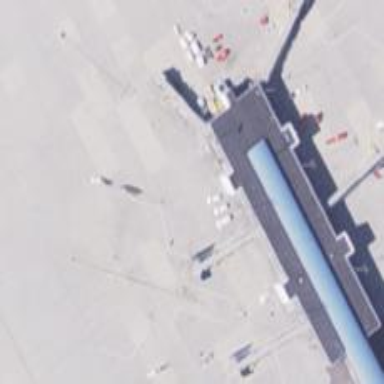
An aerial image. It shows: Airport gate.